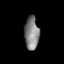
Tissue: prostate
Cell type: T cells
Senescence score: 0.7352
Nuclear area (px): 466
Mean DAPI intensity: 129.751